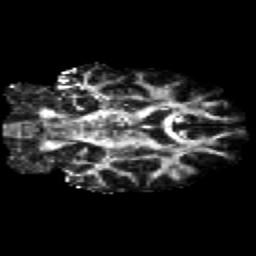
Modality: FA
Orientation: coronal
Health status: healthy
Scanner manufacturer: siemens
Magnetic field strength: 3 T
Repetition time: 12 s
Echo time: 0.092 s